Field crop: maize
Growth stage: 1
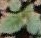
Species: datura